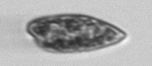
Label: Prorocentrum_dentatum